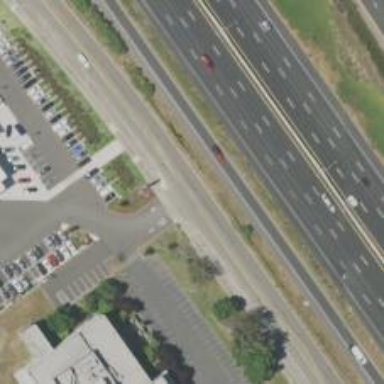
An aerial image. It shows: Secondary road with shared cycleway.